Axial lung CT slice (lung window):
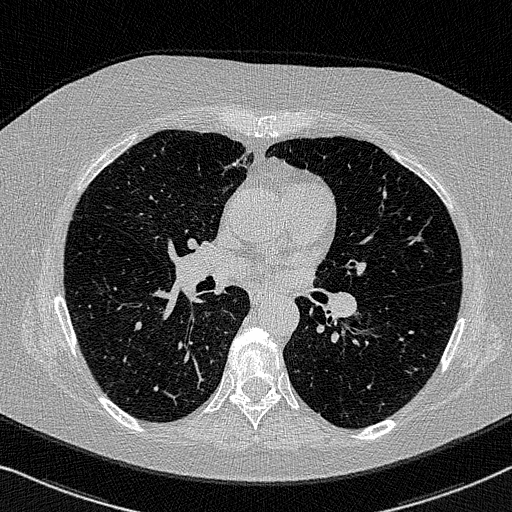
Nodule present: no